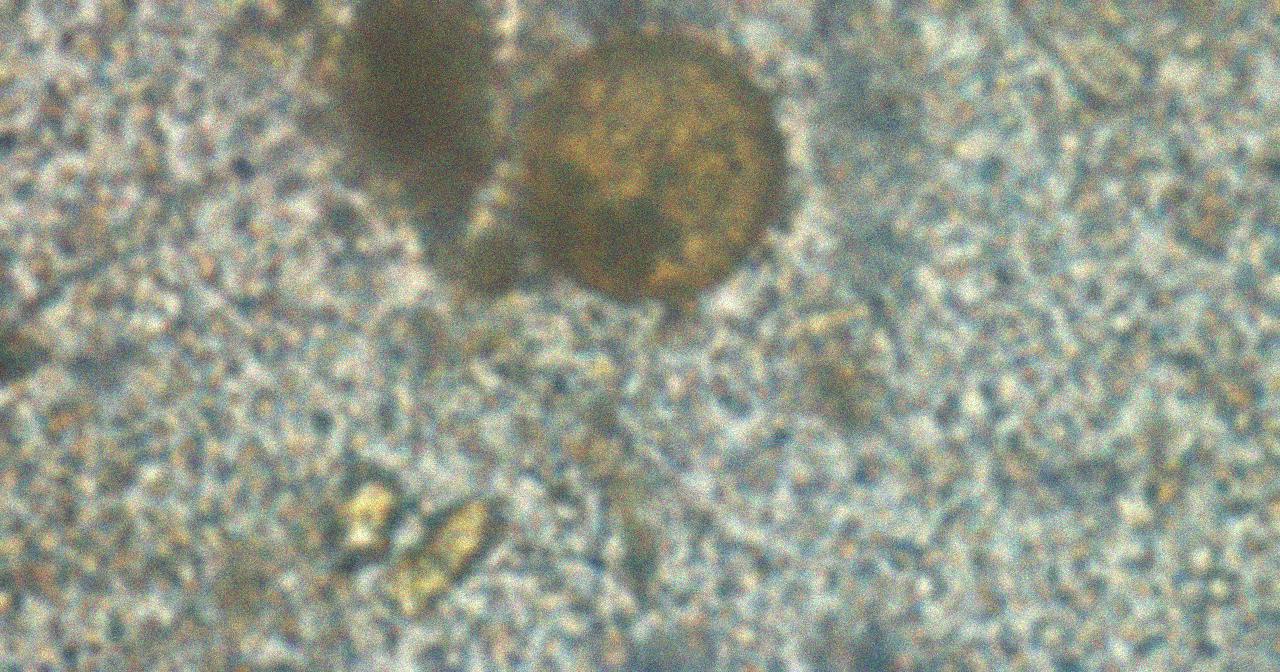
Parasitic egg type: Hymenolepis diminuta